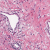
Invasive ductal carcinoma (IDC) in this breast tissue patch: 0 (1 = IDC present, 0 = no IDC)